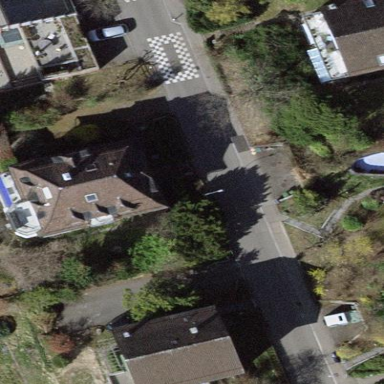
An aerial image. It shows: Building with pyramidal roof shape.